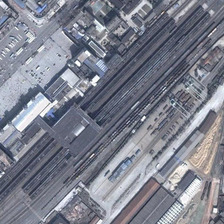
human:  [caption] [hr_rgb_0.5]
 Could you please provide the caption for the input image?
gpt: the roads are grey and the buildings are colorful .

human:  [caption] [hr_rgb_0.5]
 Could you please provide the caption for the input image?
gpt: the houses are colorful, the ground is grey and many colorful cars .

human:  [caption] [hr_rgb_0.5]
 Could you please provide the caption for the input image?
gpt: is a satellite imagery of a place .

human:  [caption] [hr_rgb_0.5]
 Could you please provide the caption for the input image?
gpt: there are some roads and some buildings .

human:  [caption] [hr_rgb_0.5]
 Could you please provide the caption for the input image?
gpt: many buildings are in two sides of a railway station .